Interaction volume radius: 5 \u00c5
Interaction volume height: 10 \u00c5
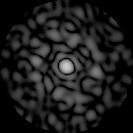
Disorder parameter: 0.866